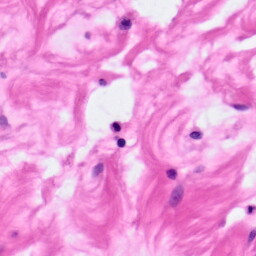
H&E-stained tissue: Pancreatic